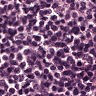
Metastatic tissue present: no